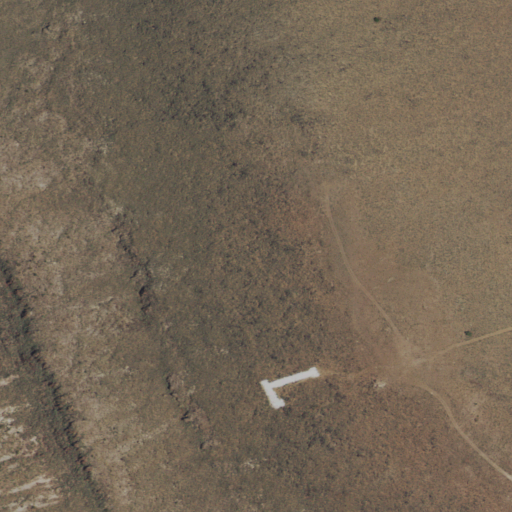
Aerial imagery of mountain in Nevada named Black Hill containing only shrub